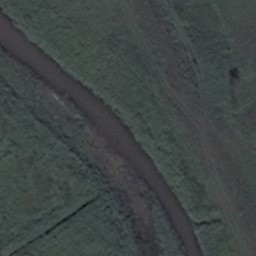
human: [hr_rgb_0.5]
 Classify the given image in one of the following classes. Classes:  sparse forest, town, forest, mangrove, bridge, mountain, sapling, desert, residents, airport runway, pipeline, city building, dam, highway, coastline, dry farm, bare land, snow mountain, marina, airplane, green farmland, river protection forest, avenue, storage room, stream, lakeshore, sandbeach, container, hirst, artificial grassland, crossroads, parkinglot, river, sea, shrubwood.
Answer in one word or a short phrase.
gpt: river